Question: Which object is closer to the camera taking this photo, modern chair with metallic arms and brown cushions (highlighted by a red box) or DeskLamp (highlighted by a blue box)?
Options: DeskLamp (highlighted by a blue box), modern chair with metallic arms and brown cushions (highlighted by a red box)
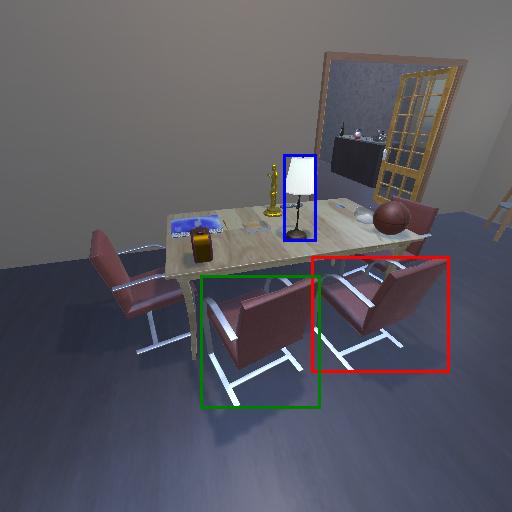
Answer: DeskLamp (highlighted by a blue box)